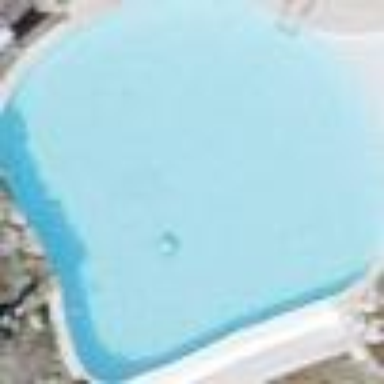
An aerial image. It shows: Swimming pool located in leisure land.